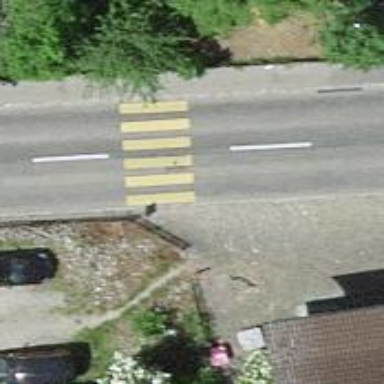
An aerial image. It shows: Marked crossing on the road.